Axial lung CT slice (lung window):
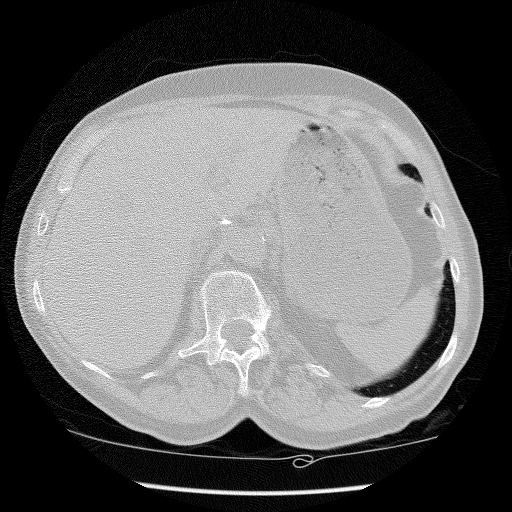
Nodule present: no